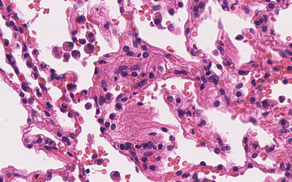
Tumor epithelial tissue: no
Tumor-associated stroma tissue: no
Normal tissue: yes